Question: I have xml files been imported onto an FTP server. This is stored in location '/public_html/ctrackxml/' with a random file name and in the following format:
'''
<message type="POSITIONDATA">
<messageid>-1</messageid>
<mobile>SNK261GP</mobile>
<time>2012/01/20 08:34:45 AM</time>
<latitude>-29.8477</latitude>
<longitude>30.9554</longitude>
<status>Driving</status>
<speed>82</speed>
<address> near Outer Ring Road (N2); Umkumbaan; in Durban</address>
<direction>
</direction>
<runningodo><PHONE></runningodo>
</message>
'''
I need to loop through all the files in the folder and import each file into the MySQL database table xmldata which has the following structure:

I need each tag in the xml file to be imported into a seperate field in the table. so each xml file represent one table entry.
From the research I have done it looks like I need to use the 'LOAD XML LOCAL INFILE' mysql syntax however I cant seem to get this to work correctly directly within mysql.
If you could point me in the right direction I would greatly appreciate it.
below is the code that I hav emanaged to scrape together with the assistance of another website.
<URL>
I tested the script from phpfreaks and it works 100% however the xml structure is quite different. I have tried to modify the code to suite my xml file but am having some issues to get this working.
my code is as follows but currently fails ont he foreach statement:
'''
<?php
echo "starting <br><br>";
//mysql connection
$con2 = mysql_connect("localhost","dbuser","dbpassword");
if (!$con2) { die('Could not connect: ' . mysql_error()); }
$selectdb = mysql_select_db("dbname", $con2);
if (!$selectdb) { die('Database not used: ; ' . mysql_error()); }
echo "connected to DB<br/><br/>";
//simplexml load xml file
$library = simplexml_load_file('http://www.website/ctrackxml/CTO_20120119140006_0000.xml');
echo "xml loaded<br/><br/>";
//loop through parsed xmlfeed and print output
foreach ($message->message as $message) {
printf("messageid: %s
", $messageid->messageid);
printf("mobile: %s
", $mobile->mobile);
printf("time: %s
", $time->time);
printf("latitude: %s
", $latitude->latitude);
printf("longitude: %s
", $longitude->longitude);
printf("status: %s
", $status->status);
printf("speed: %s
", $speed->speed);
printf("address: %s
", $address->address);
printf("direction: %s
", $direction->direction);
printf("runningodo: %s
", $runningodo->runningodo);
echo "xml parsed<br/><br/>";
//insert into databse
mysql_query("INSERT INTO xml (messageid, mobile, time,latitude,longitude,status,speed,address,direction,odometer)
VALUES ("$messageid->messageid", "$mobile->mobile", "$time->time", "$latitude->latitude", "$longitude->longitude", "$status->status", "$speed->speed", "$address->address", "$direction->direction", "$runningodo->runningodo")")
or die(mysql_error());
echo "inserted into mysql<br/><br/>";
//show updated records
printf ("Records inserted: %d
", mysql_affected_rows());
}
//close connection
mysql_close($con2);
?>
'''
Thanks as always to everyone for the help.
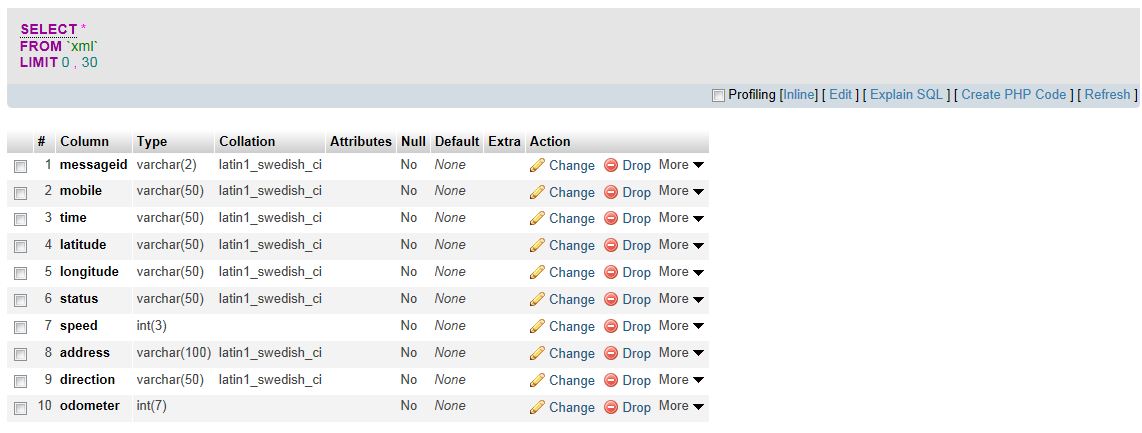
Answer: '''
<?php
ini_set('display_errors','On');
echo "starting";
//mysql connection
$con2 = mysql_connect("localhost","dbuser","dbpass");
if (!$con2) {
die('Could not connect: ' . mysql_error());
}
$selectdb = mysql_select_db("dbname", $con2);
if (!$selectdb) {
die('Database not used: ; ' . mysql_error());
}
echo "connected to DB<br /><br />";
// Read filenames in current directory looking for XML files
$file_arr = array();
if ($handle = opendir('.')) {
while (false !== ($file = readdir($handle))) {
if (($file != ".") && ($file != "..")) {
if(substr($file, -4) == ".xml")
{
array_push($file_arr, $file);
}
}
}
closedir($handle);
}
// Loop through each XML file in the current directory
foreach($file_arr as $filename)
{
//simplexml load xml file
$mess = simplexml_load_file($filename);
echo "xml loaded<br /><br />";
$messageid = mysql_real_escape_string($mess->messageid);
$mobile = mysql_real_escape_string($mess->mobile);
$time = mysql_real_escape_string($mess->time);
$latitude = mysql_real_escape_string($mess->latitude);
$longitude = mysql_real_escape_string($mess->longitude);
$status = mysql_real_escape_string($mess->status);
$speed = mysql_real_escape_string($mess->speed);
$address = mysql_real_escape_string($mess->address);
$direction = mysql_real_escape_string($mess->direction);
$runningodo = mysql_real_escape_string($mess->runningodo);
echo "xml parsed<br /><br />";
//insert into databse
mysql_query("INSERT INTO xml (messageid, mobile, time, latitude, longitude, status, speed, address, direction, odometer)
VALUES ('$messageid', '$mobile', '$time', '$latitude', '$longitude', '$status', '$speed', '$address', '$direction', '$runningodo')")
or die(mysql_error());
echo "inserted into mysql<br /><br />";
//show updated records
printf ("Records inserted: %d
", mysql_affected_rows());
}
//close connection
mysql_close($con2);
?>
'''
The above code should achieve what you are looking for based on the spec. As stated there is one XML record per one XML file.
This code is designed to run in the same directory as the XML files, you can easily change this by editing opendir command in the code. It will read all the XML files in the current working directory and place the data into the Database.